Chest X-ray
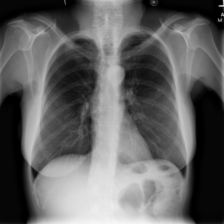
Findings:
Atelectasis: negative
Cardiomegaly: negative
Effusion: negative
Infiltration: negative
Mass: negative
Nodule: negative
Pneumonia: negative
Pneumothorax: negative
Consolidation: negative
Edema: negative
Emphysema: negative
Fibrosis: negative
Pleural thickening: negative
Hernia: negative